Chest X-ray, PA view. Patient: 61 years old, sex F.
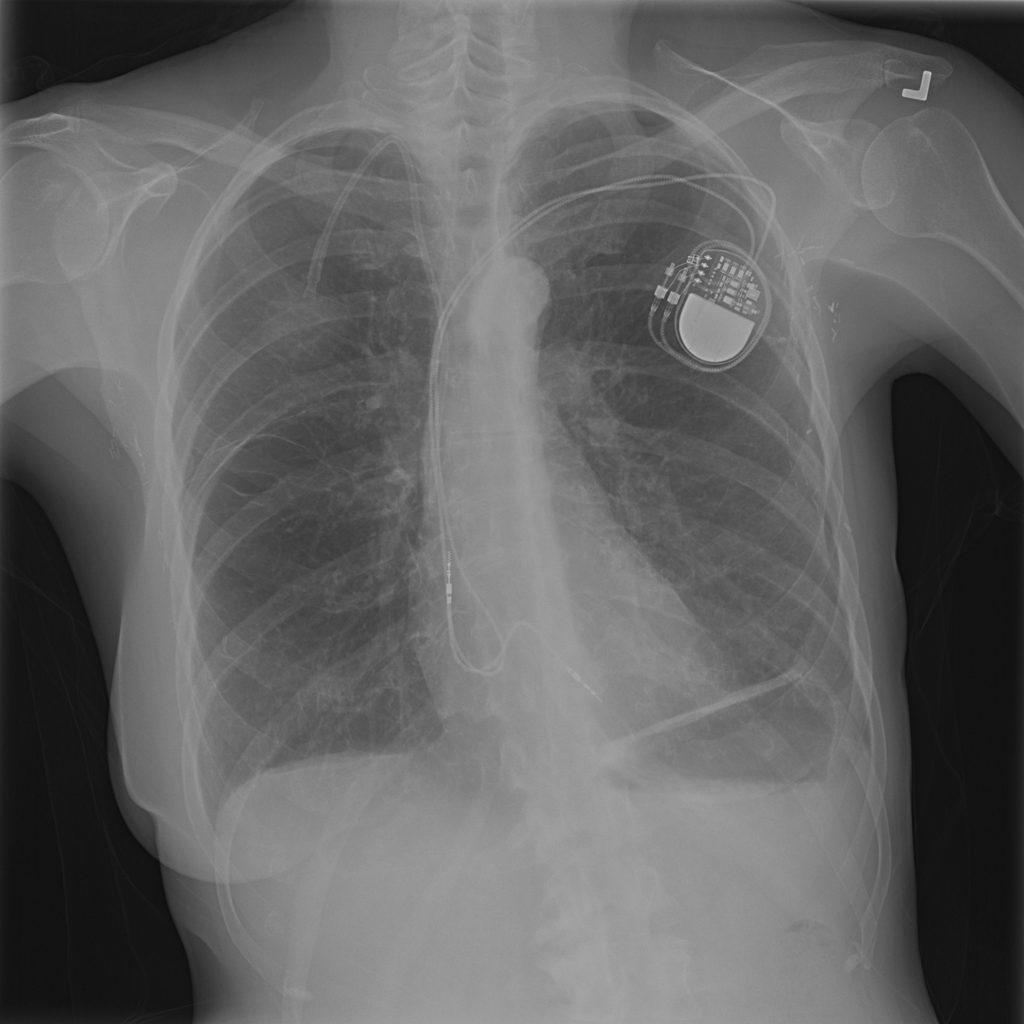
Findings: Infiltration